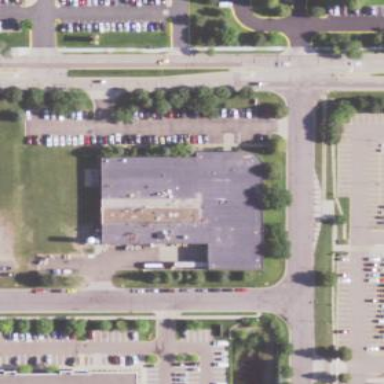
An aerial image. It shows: Industrial building.